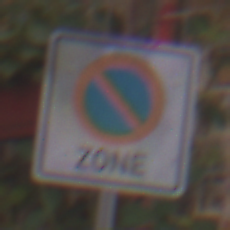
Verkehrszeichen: BeginnEingeschraenktesHalteverbotZone
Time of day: MorningAfternoon
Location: Outdoor (Urban)
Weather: Clear
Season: NotSpecified
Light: Natural